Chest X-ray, AP view. Patient: 68 years old, sex M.
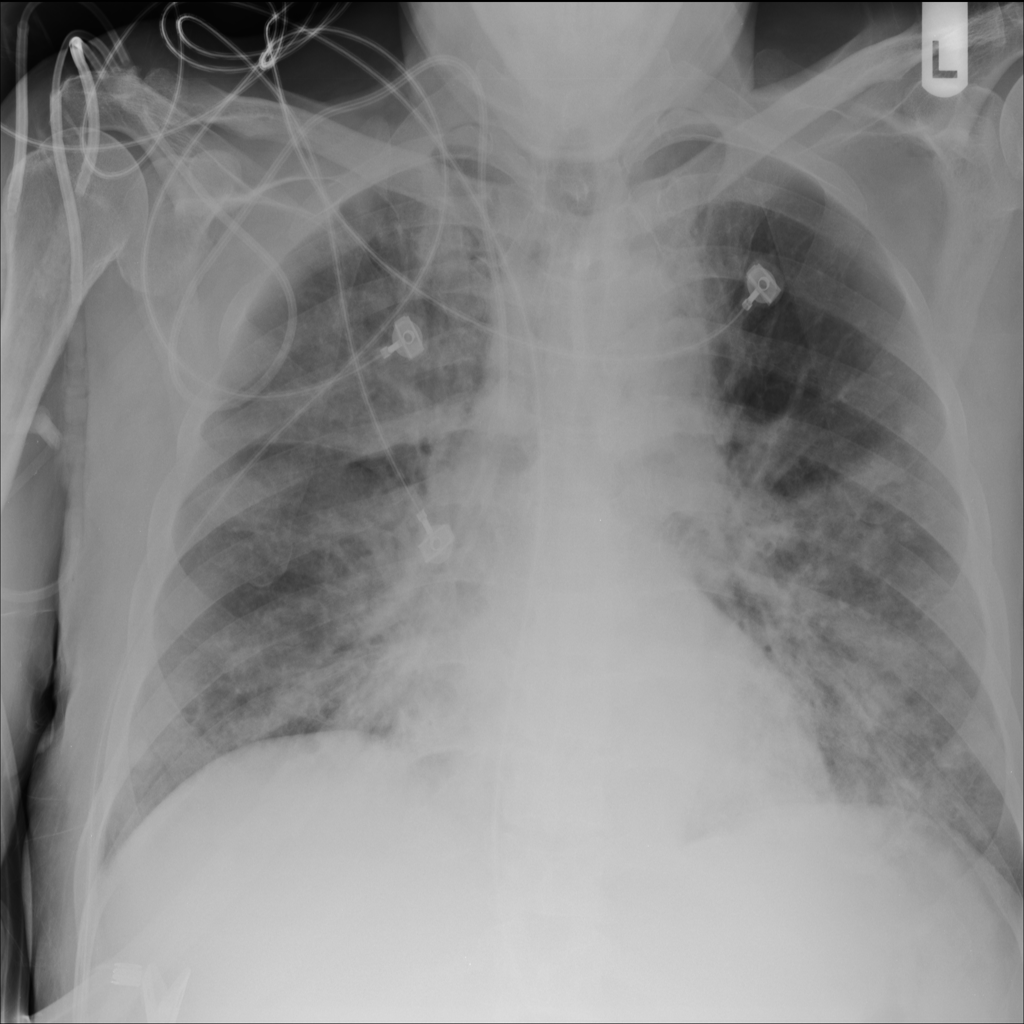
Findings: Infiltration